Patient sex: M
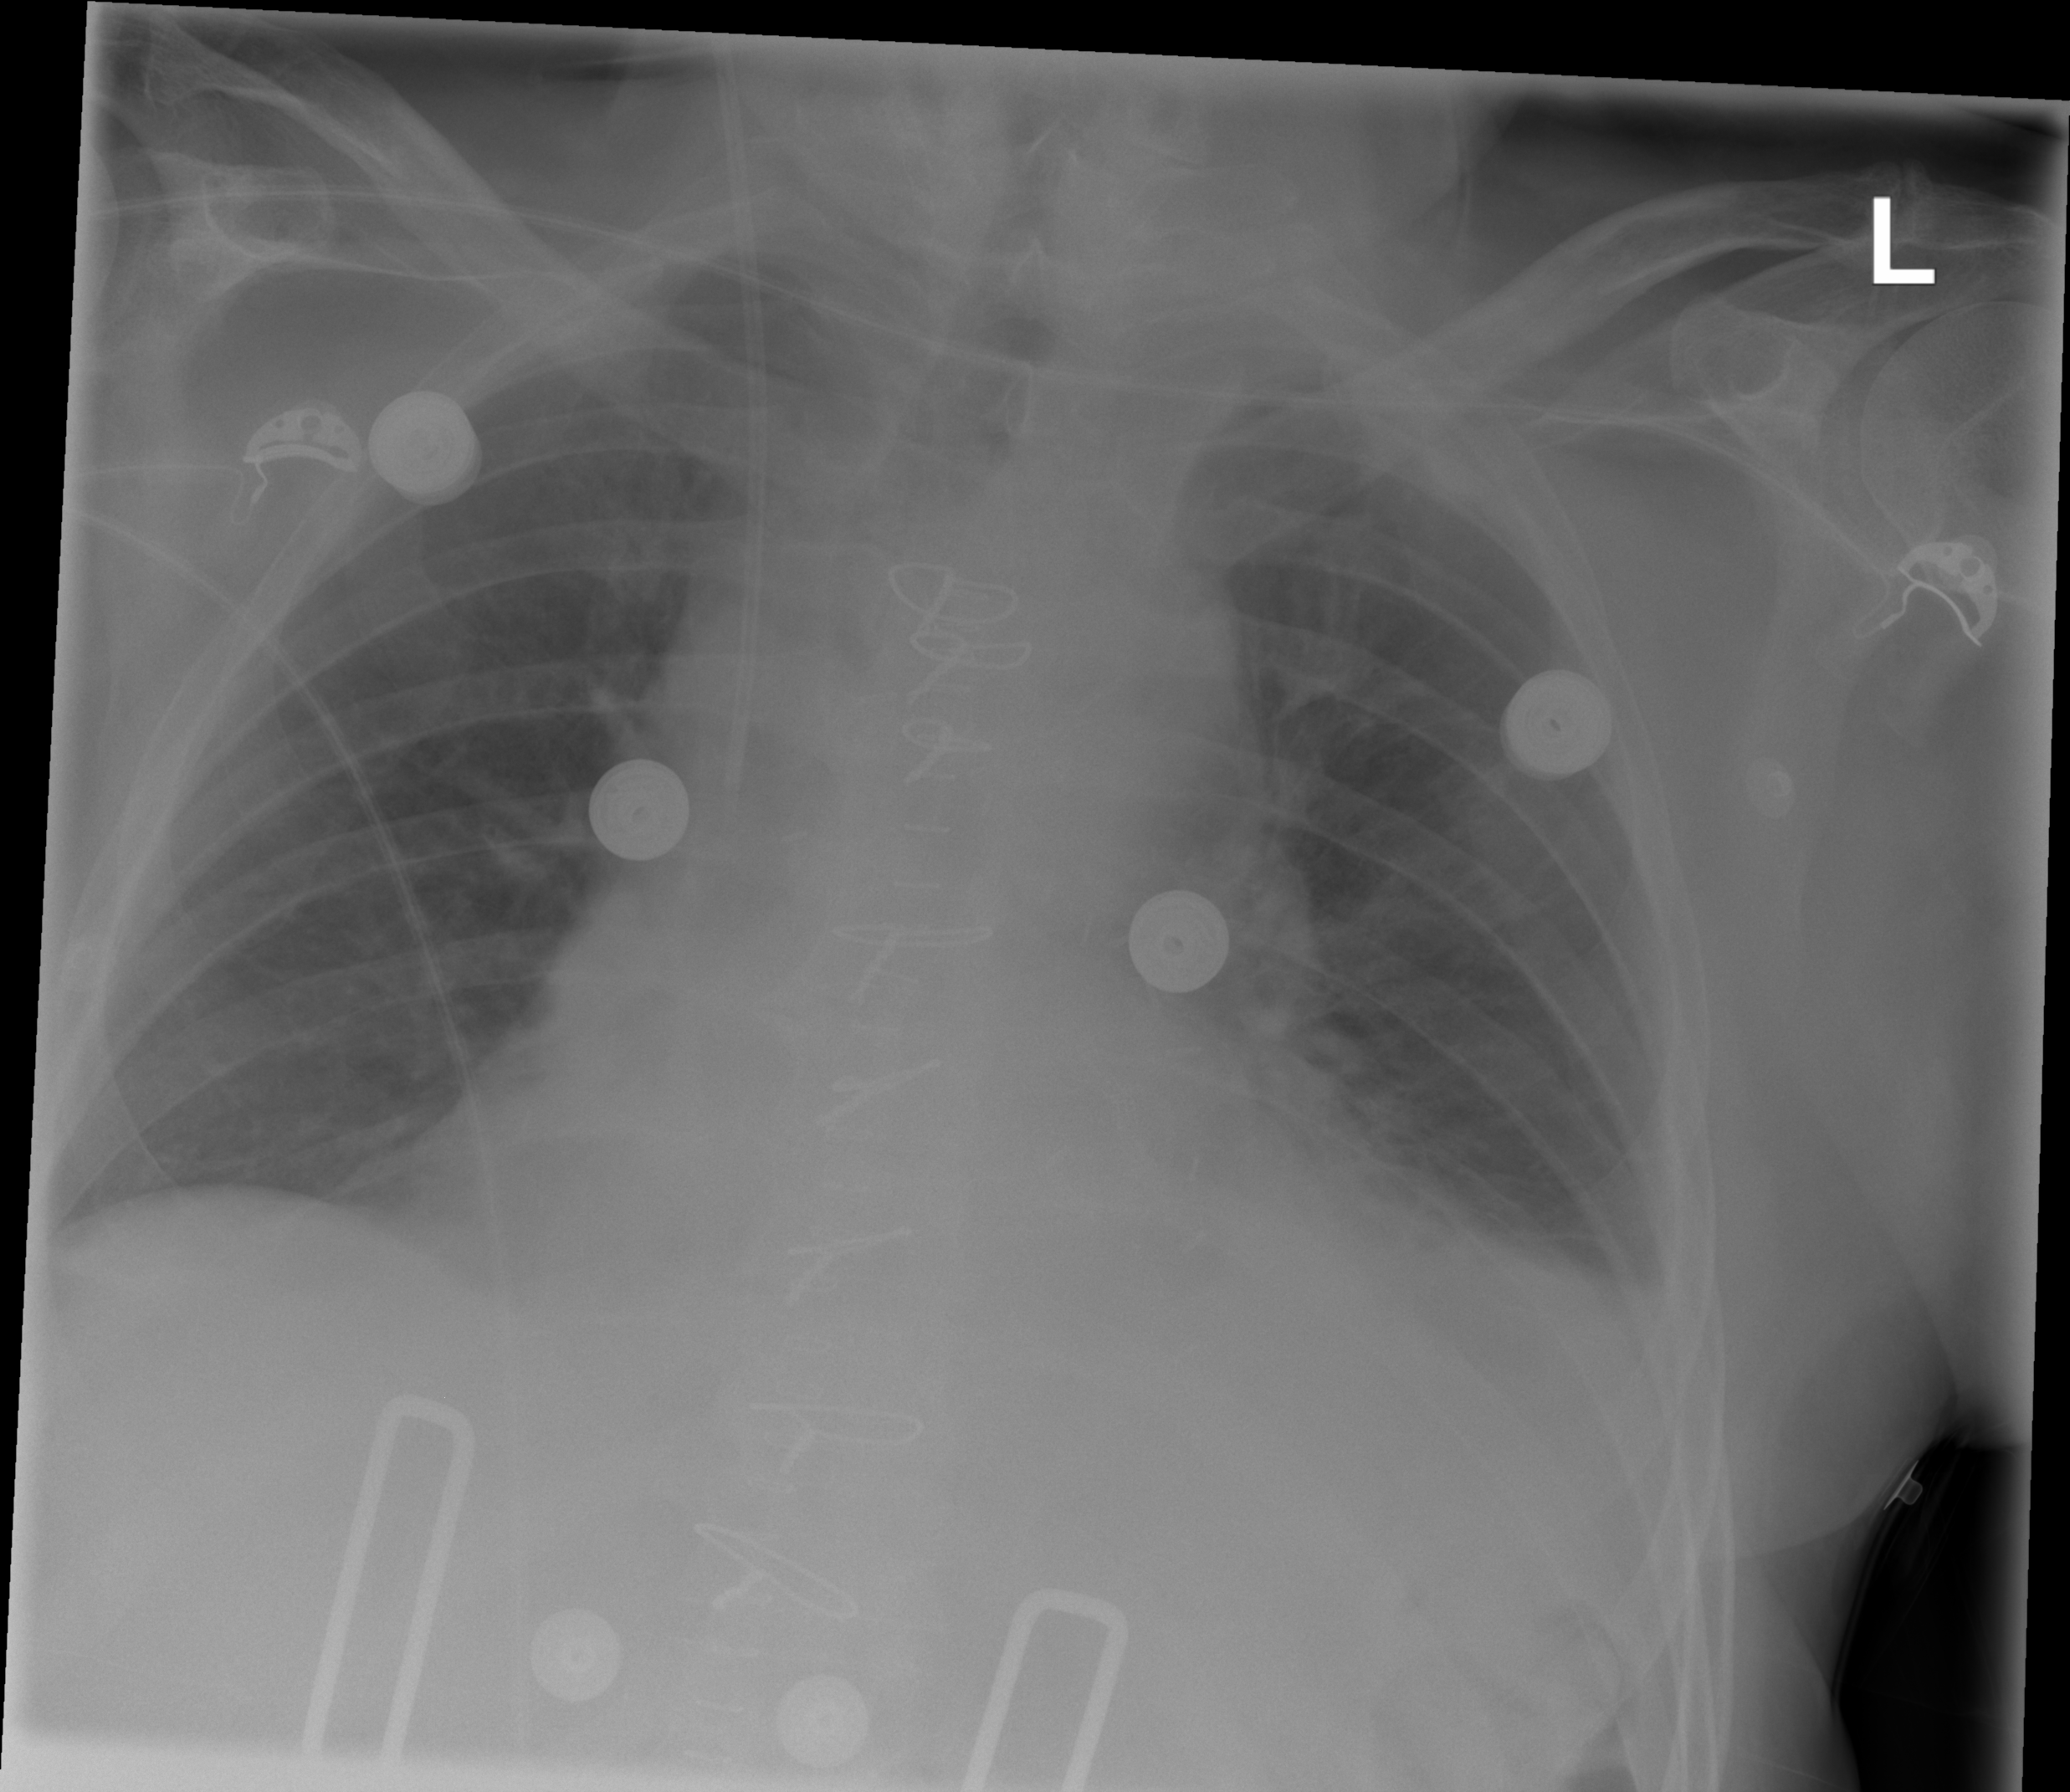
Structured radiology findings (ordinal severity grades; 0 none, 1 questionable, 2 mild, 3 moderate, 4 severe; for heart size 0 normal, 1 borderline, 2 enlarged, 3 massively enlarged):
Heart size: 2
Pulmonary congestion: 0
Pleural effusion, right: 0
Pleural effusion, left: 2
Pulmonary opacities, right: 0
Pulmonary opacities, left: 0
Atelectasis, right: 0
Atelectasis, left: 2